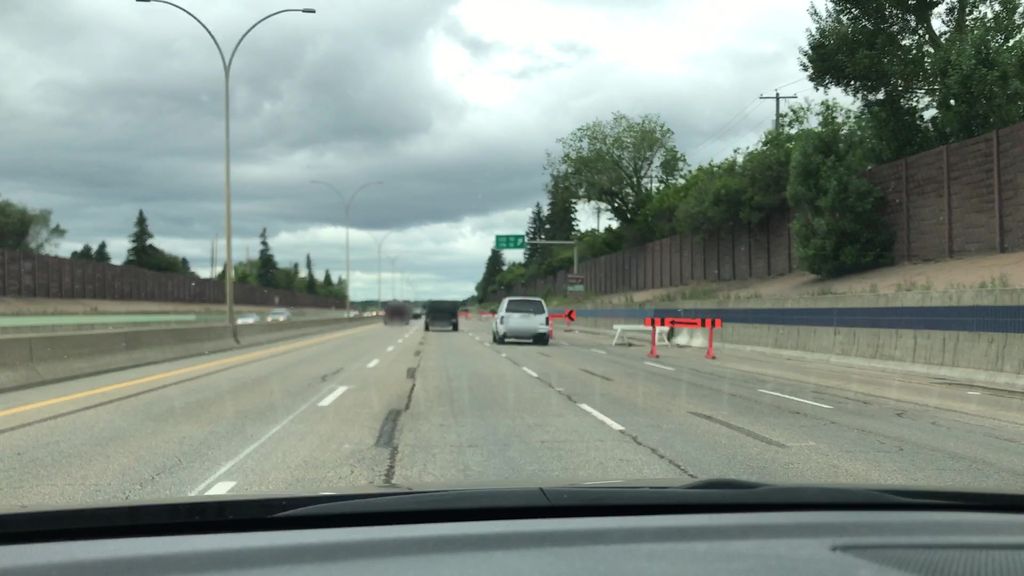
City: edmonton